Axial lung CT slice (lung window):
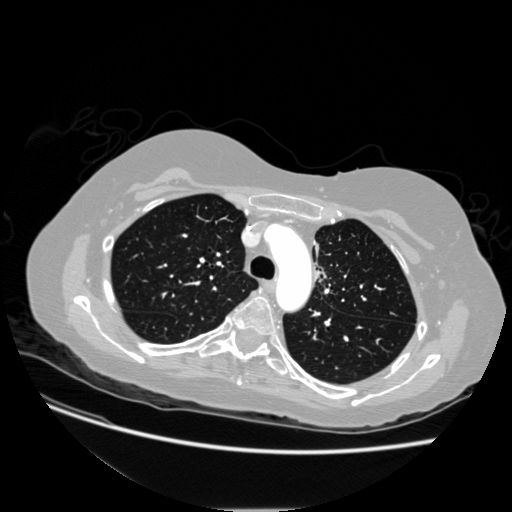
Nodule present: no